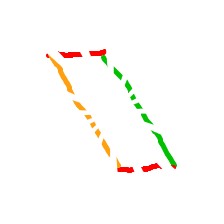
Shape: parallelogram